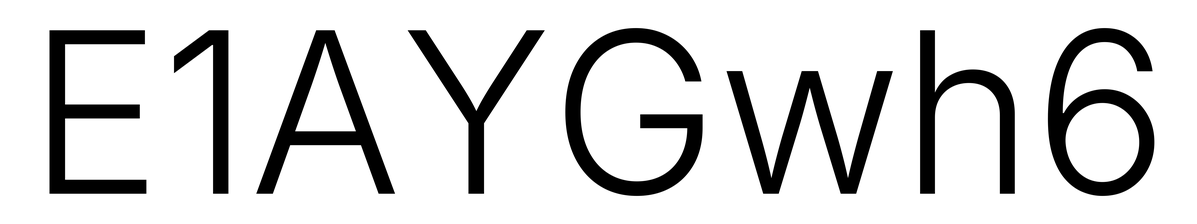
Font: Inter_Light